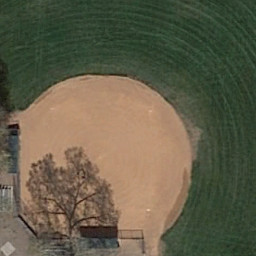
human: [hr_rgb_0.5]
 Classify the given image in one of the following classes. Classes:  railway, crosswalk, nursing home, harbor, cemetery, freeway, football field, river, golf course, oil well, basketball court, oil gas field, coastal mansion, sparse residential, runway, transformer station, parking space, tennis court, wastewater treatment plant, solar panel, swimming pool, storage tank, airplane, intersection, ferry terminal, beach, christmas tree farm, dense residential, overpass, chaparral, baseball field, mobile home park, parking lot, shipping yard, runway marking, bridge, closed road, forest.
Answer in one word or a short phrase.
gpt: baseball field